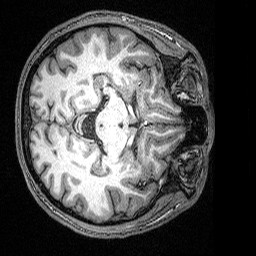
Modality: T1w
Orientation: axial
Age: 25
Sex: male
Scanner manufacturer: siemens
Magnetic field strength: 3 T
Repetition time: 2.53 s
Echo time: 0.00342 s